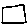
Label: square